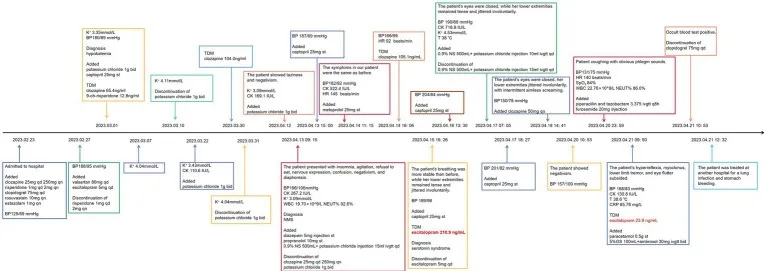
Case report timeline.
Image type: chart (chart)